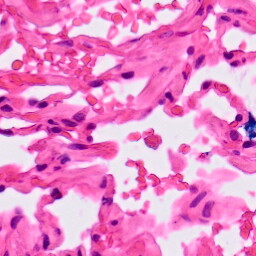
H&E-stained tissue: Lung